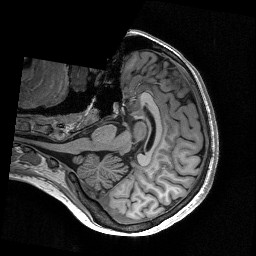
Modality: T1w
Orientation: axial
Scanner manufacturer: siemens
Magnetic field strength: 3 T
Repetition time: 2.53 s
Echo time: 0.00267 s